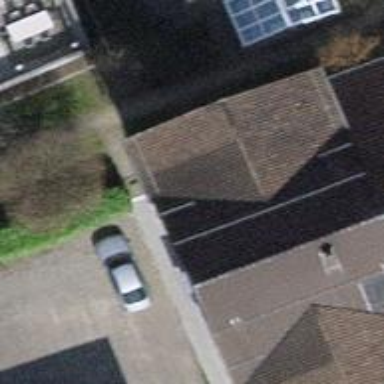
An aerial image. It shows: Image showing building with apartments.